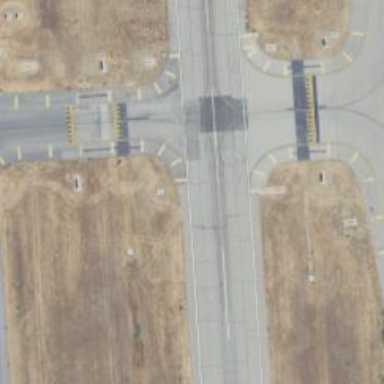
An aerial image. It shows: Image of taxiway at airport.